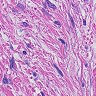
Metastatic tissue present: yes